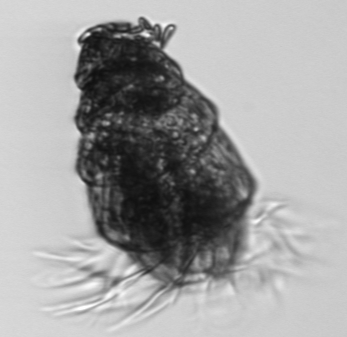
Label: Laboea_strobila